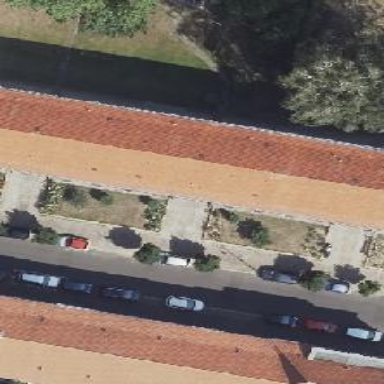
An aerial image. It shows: Gabled apartments building with roof tiles.